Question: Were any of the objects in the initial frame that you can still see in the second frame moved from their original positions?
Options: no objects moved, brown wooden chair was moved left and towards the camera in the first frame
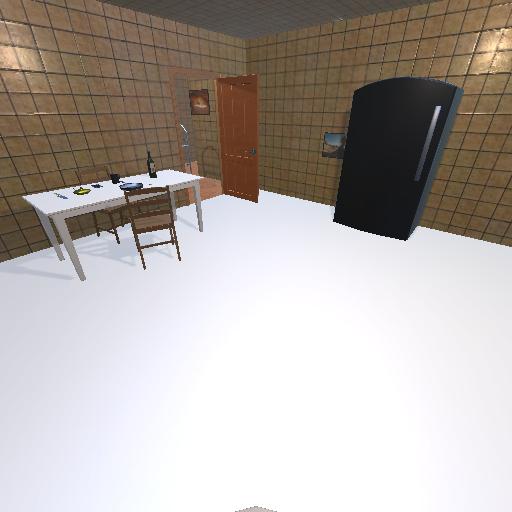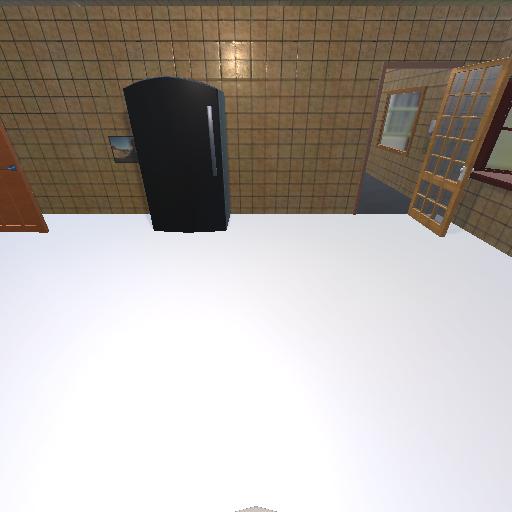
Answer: no objects moved